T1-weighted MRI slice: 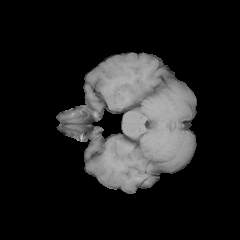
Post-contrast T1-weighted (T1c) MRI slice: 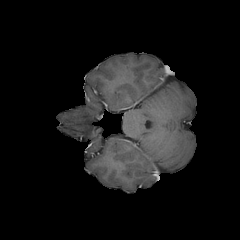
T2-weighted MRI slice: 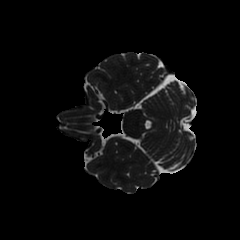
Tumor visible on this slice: no